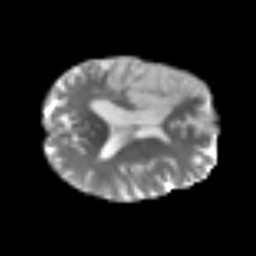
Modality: T2w
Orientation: axial
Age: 56
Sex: male
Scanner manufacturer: siemens
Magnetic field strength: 3 T
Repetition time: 3.2 s
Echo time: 0.081 s